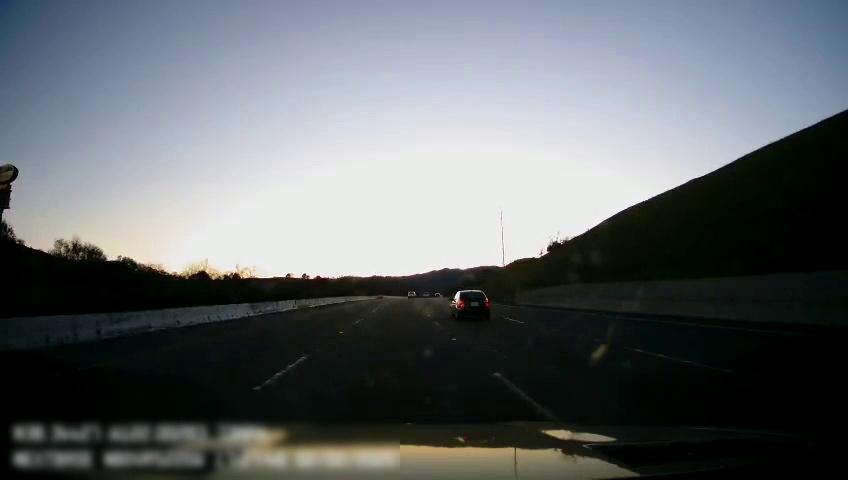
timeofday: Day
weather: Cloudy
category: Drivable Space
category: Vehicles | Car
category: Lanes | Current Lane
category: Lanes | Current Lane
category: Lanes | Alternate Lane
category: Lanes | Alternate Lane